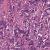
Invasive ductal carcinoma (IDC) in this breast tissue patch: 1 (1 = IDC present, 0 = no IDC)